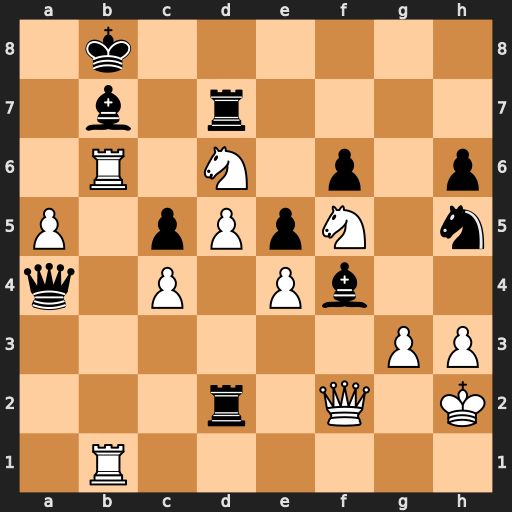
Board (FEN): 1k6/1b1r4/1R1N1p1p/P1pPpN1n/q1P1Pb2/6PP/3r1Q1K/1R6
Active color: w
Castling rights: -
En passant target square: -
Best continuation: Qxd2 Bxd2 Nxb7 Ka7 Ra6+ Kxa6 Nxc5+ Kxa5 Nxa4